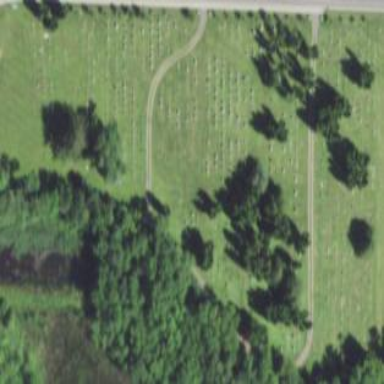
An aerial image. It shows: Cemetery.